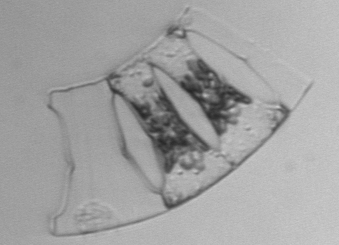
Label: Eucampia